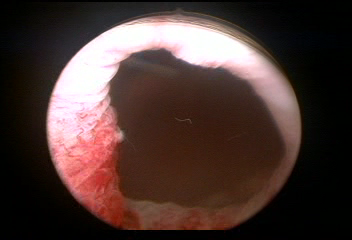
Modality: WLC
Class: Normal mucosa
Bladder cancer association: No